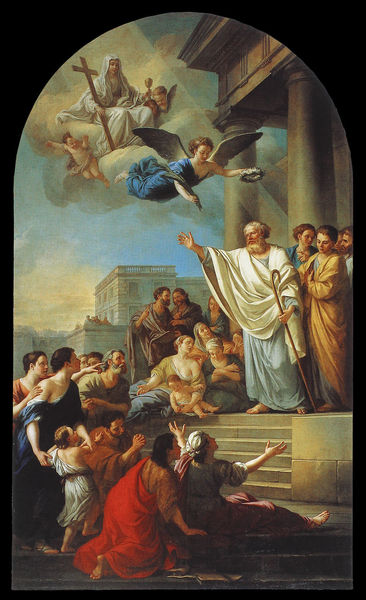
Titel: Der Hl. Denis predigt seinen Glauben in Frankreich
Künstler: Joseph-Marie Vien
Standort: Paris, Saint-Roch (EU - F)
Schlagwörter: blau, gemälde, himmel, mann, weiß, menschen, grau, säulen, haus, rot, wolke, architektur, bild, gewand, klassizismus, renaissance, engel, bogen, stab, figuren, treppe, bischof, stufen, kreuz, kranz, lorbeerkranz, jesus, predigt, tempel, maria, anbetung, rennaissance, himmelfahrt, gel, halbbogen, wunder, tiepolo, lorberkranz